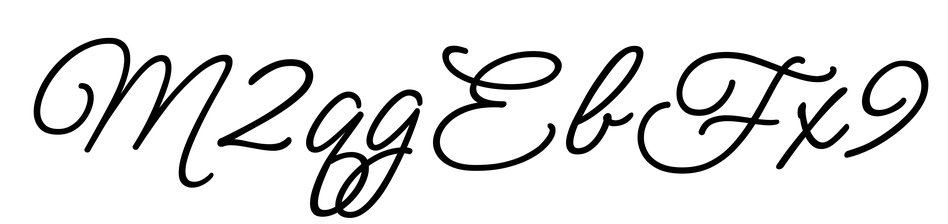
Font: MeowScript-Regular